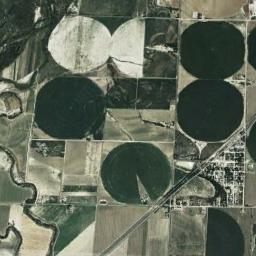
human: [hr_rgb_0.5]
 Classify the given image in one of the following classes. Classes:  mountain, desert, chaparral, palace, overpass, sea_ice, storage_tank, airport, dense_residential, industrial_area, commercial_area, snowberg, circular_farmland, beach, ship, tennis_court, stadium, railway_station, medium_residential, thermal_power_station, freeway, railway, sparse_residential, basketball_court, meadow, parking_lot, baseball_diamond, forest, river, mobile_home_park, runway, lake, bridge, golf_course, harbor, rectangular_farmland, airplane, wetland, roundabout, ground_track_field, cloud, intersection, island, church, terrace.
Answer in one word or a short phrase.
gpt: circular_farmland